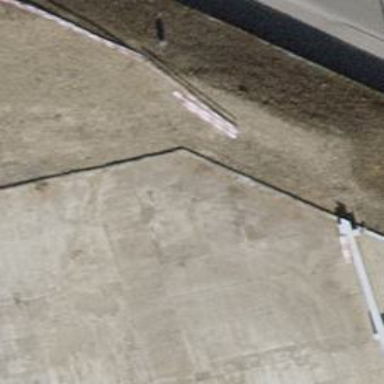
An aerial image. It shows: Wall barrier.